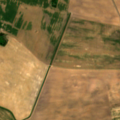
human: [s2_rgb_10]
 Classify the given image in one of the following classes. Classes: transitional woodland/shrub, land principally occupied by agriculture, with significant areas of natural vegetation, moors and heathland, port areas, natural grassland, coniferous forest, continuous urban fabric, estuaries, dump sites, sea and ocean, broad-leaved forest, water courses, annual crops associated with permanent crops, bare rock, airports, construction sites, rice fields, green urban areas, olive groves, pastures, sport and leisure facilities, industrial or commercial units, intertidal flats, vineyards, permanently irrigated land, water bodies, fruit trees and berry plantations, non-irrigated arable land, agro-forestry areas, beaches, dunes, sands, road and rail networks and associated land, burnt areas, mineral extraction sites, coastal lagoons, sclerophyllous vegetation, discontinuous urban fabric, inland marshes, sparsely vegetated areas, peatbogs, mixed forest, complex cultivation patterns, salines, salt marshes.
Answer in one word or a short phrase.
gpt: non-irrigated arable land